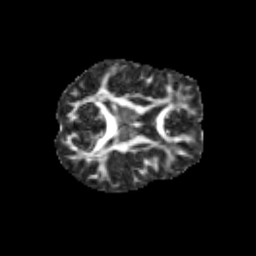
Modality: FA
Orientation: axial
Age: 12
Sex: male
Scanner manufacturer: siemens
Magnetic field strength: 3 T
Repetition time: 3.8 s
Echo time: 0.07 s